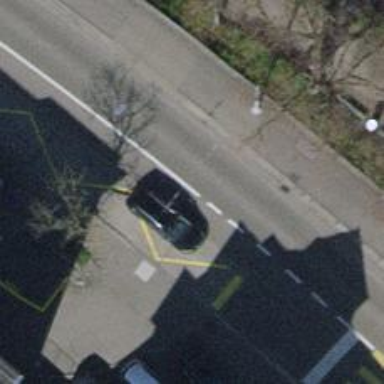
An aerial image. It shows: Trolleybus stop position for public transport.